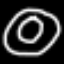
Label: donut